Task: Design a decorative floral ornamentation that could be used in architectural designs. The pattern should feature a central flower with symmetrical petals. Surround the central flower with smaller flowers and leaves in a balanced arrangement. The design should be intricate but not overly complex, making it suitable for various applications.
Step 1534:
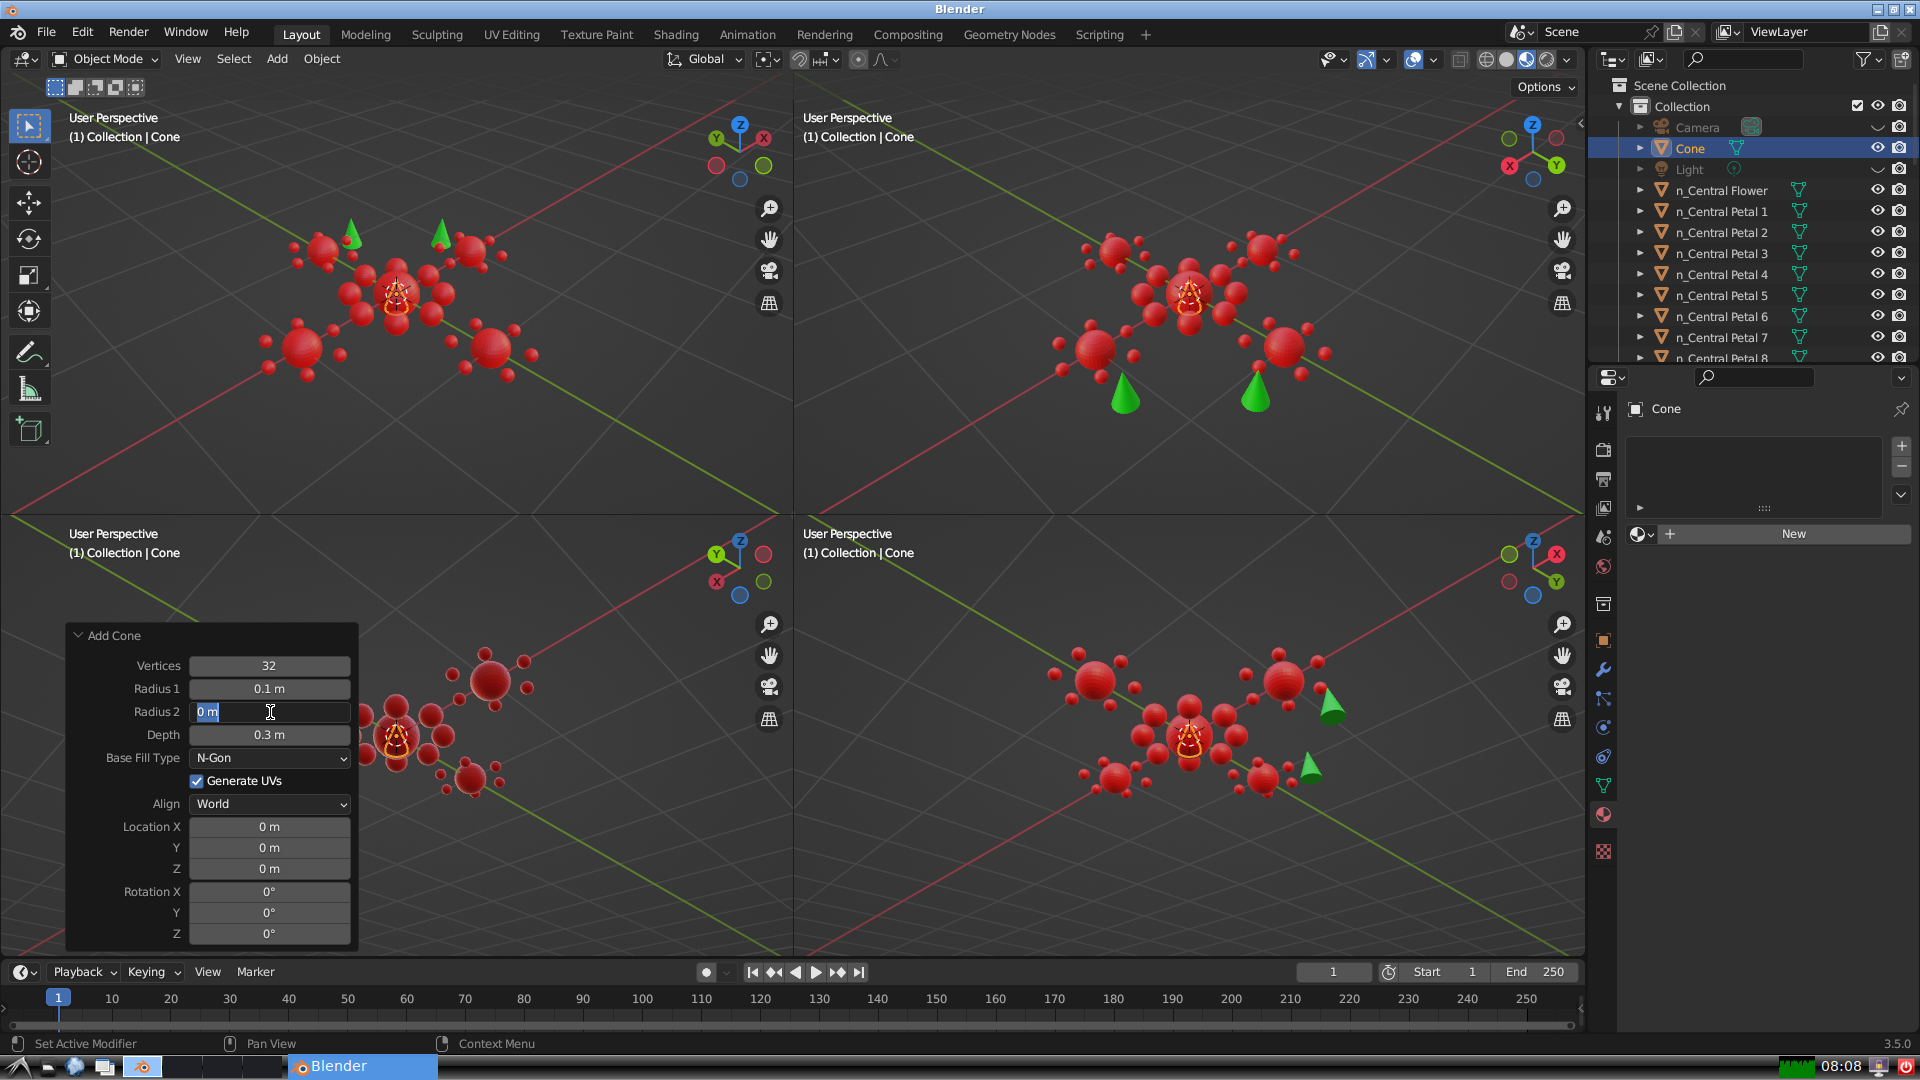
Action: input_text: 0.0